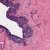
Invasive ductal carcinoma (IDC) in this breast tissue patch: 0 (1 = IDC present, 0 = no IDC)